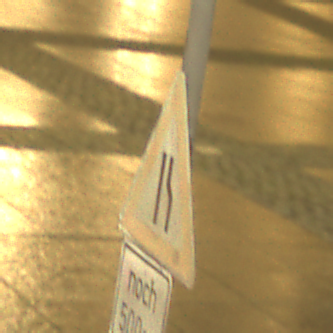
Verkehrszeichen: EinseitigVerengteFahrbahnRechts
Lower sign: LaengeEinerStrecke3
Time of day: Night
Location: Outdoor (Urban)
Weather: Overcast
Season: NotSpecified
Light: Artificial